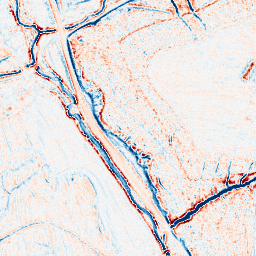
Category: edge_preserving
Decomposition family: bilateral
Decomposition parameters: d: 9
sigma_color: 50
sigma_space: 150
Upsampling method: fft_zeropad
Upsampling parameters: scale: 4
Upsampling scale: 4